Question: I am creating a game in which I draw a series of polygons by creating points around a radius of a cricle.
Later on I rotate the shapes and I need to calculate the new location (X,Y) of the points based on the rotation. I have the Old XY of each point, the XY of the center of the shape, radius of shape and the rotation.
Have a look at my diagram of the problem.

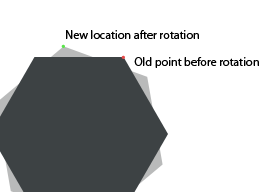
Answer: It should be possible to use matrix transformations for this, but you can also do it manually:
<URL>
So essentially;
'''
newX = initialX * Math.cos(angle) - initialY * Math.sin(angle);
newY = initialY * Math.cos(angle) + initialX * Math.sin(angle);
//Angle is in radians btw
'''
This assumes that the initialX/Y is relative to the center of rotation, so you would have to subtract the center point before starting, and then add it again after the calculation to place it correctly.
Hope this helps!